Question: I'm developing an extension for visual studio that provides intellisense for a custom language.
So far I started with this <URL>.
Sadly, this sample (and all others I've seen on the internet) has problems with virtual spaces. When the cursor is placed in such a virtual space, the 'triggerPoint' that is obtained with 'session.GetTriggerPoint(snapshot)' is set back to the non-virtual position before the cursor (and as far as I know, 'SnapshotPoint' can only represent non-virtual positions) which leads to a wrongly positioned intellisense window:

How can I fix this?
I tried to understand how it is done in the roslyn extension, but that code is horrific complicated (it seems like ~5k LOC and ~100 classes just for autocompletion).
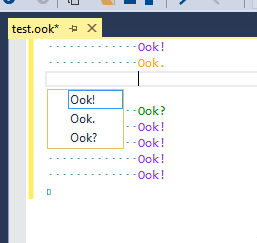
Answer: By the way, I managed to find the <URL> that is responsible for that in roslyn:
'''
if (this.TextView.Caret.Position.VirtualBufferPosition.IsInVirtualSpace)
{
// Convert any virtual whitespace to real whitespace by doing an empty edit at the caret position.
_editorOperationsFactoryService.GetEditorOperations(TextView).InsertText("");
}
'''